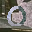
Label: 0